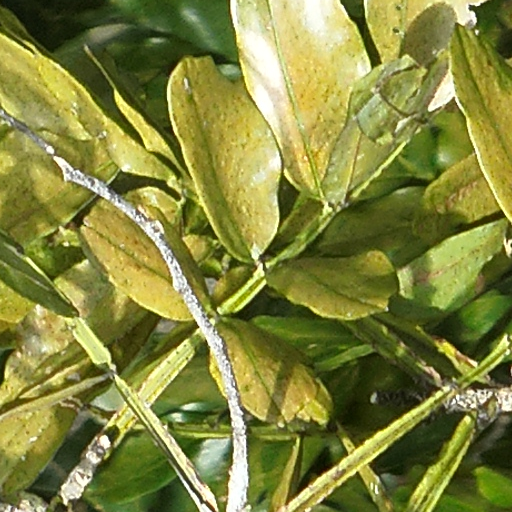
Species: Dipteryx oleifera
GBIF accepted scientific name: Dipteryx oleifera
Crown area (m\u00b2): 294.148